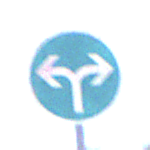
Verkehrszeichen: VorgeschriebeneFahrtrichtungRechtsOderLinks
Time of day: Midday
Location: Outdoor (RoadRail)
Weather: Clear
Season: Summer
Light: Natural